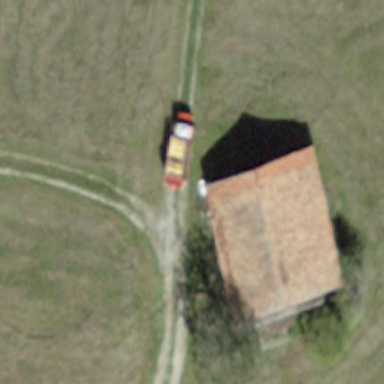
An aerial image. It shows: Barn.